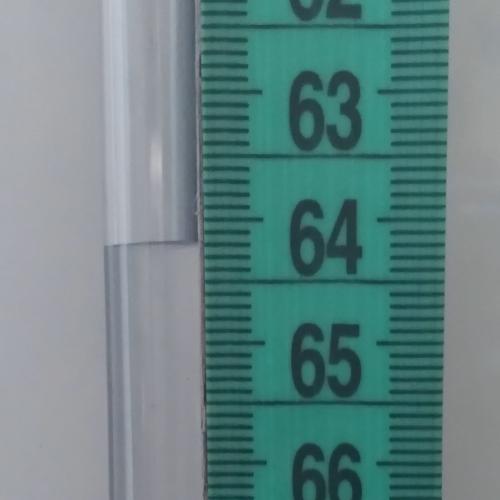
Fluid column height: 64.2 cm